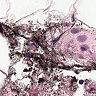
Metastatic tissue present: no